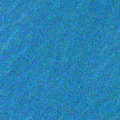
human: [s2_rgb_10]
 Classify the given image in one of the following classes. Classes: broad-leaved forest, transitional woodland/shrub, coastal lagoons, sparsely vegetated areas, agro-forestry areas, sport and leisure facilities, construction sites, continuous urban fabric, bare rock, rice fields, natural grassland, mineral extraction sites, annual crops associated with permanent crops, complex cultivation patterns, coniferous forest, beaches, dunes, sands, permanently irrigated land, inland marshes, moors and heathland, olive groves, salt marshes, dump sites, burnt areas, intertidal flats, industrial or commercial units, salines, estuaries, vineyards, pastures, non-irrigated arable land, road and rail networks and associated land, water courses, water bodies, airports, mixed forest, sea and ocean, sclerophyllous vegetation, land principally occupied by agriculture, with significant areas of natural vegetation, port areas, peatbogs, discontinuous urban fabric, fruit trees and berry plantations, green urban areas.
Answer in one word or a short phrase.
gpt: sea and ocean